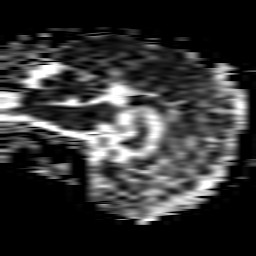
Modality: ADC
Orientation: sagittal
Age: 51
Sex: male
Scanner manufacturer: philips
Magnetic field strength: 1.5 T
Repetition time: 4.808 s
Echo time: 0.07764 s